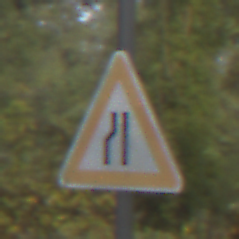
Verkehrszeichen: EinseitigVerengteFahrbahnLinks
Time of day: MorningAfternoon
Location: Outdoor (Urban)
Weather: PartlyCloudy
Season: NotSpecified
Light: Natural